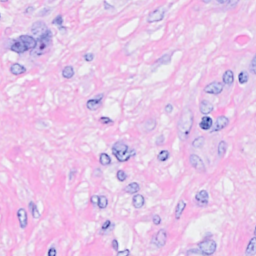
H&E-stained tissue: Breast